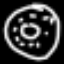
Label: donut